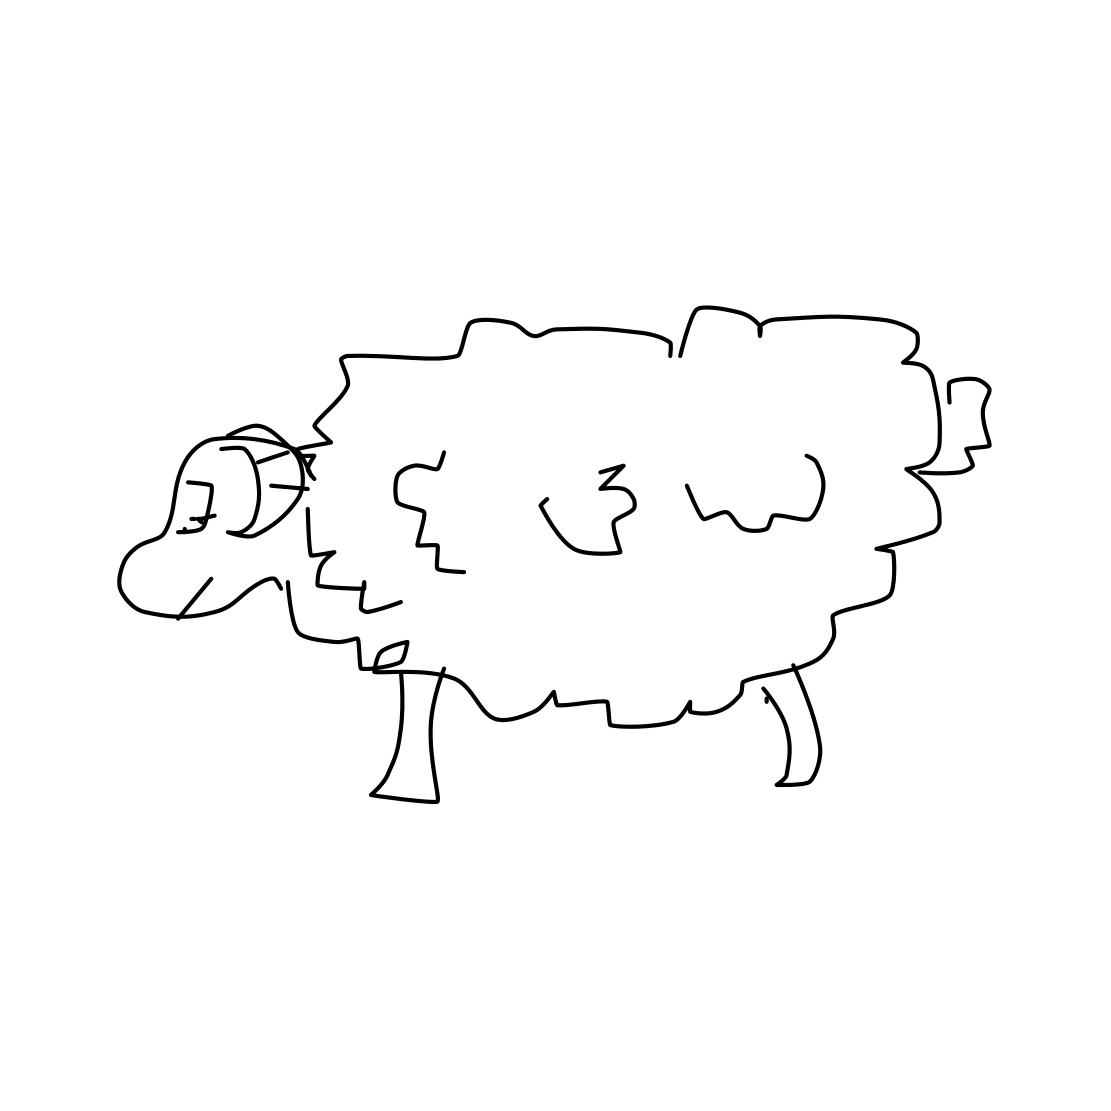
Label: sheep